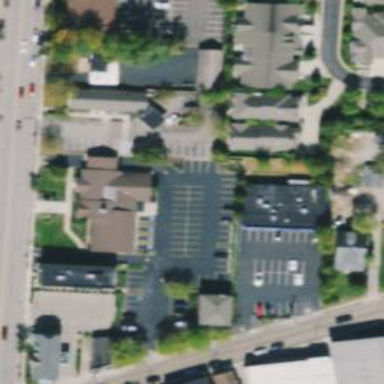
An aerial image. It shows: Paved parking area.